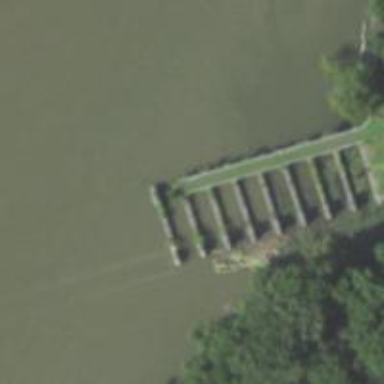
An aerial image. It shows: Abandoned bridge.